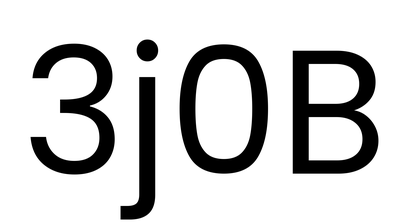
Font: Poppins-Regular